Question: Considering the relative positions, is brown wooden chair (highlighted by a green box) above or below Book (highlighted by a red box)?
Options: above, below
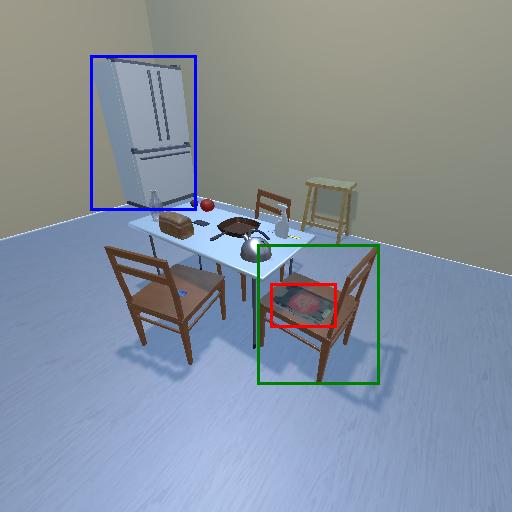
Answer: above